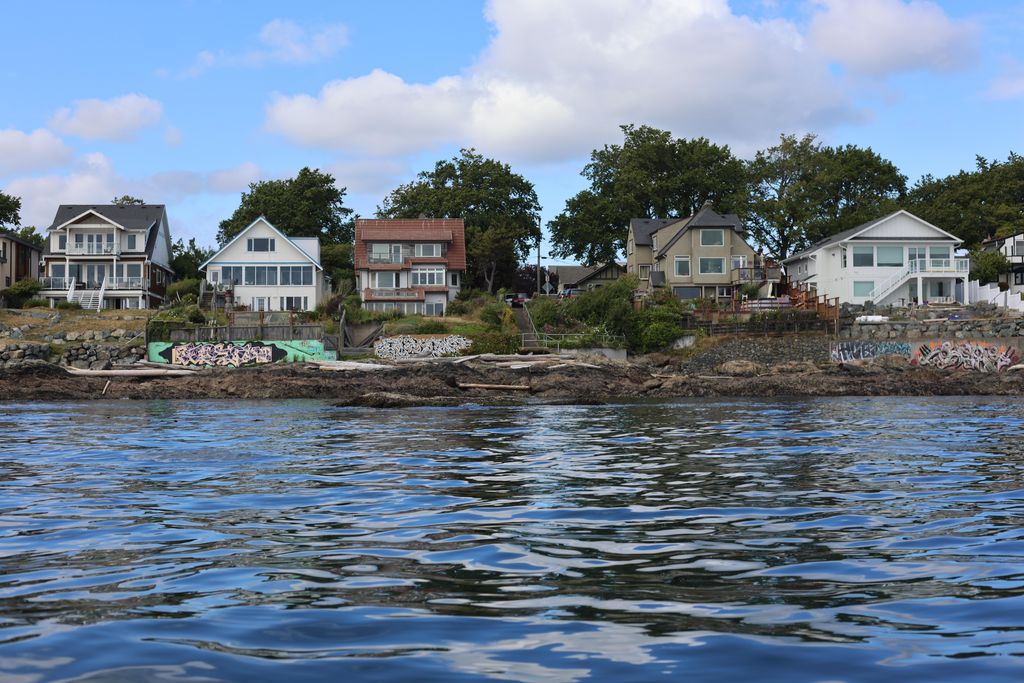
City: victoria